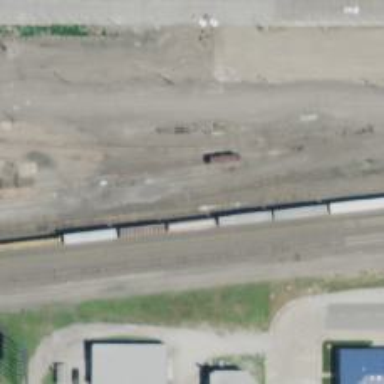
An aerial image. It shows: Disused railway yard.